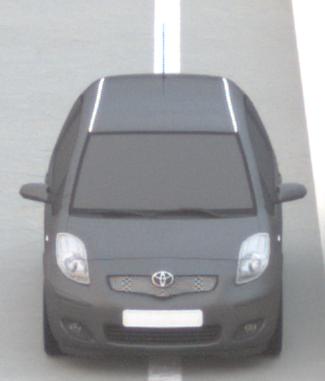
Make: Toyota
Model: Yaris 1.0
Detailed model: Yaris (XP13)
Model produced from: 2011/10
Model produced until: 2014/08
Doors: 3
Color: gray
Road condition: dry road
Daytime: sunrise or sunset
Contrast: low contrast